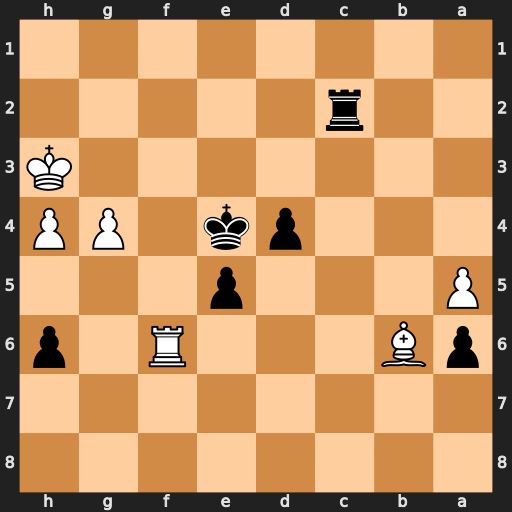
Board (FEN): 8/8/pB3R1p/P3p3/3pk1PP/7K/2r5/8
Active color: b
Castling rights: -
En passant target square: -
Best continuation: d3 Rf1 d2